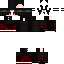
A female skeleton skin with dark skin, wearing brown helmet dressed in a black armor chest and black pants, featuring a closed mouth.